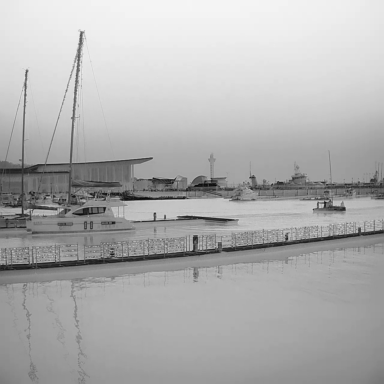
There are two sailboats in the infrared image.